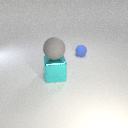
large cyan metal cube below large gray rubber sphere